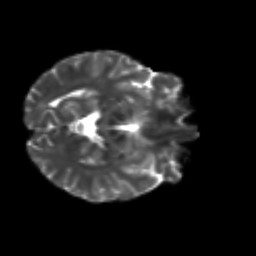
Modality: T2w
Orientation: axial
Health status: ill
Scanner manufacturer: siemens
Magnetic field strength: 3 T
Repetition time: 6.7 s
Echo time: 0.1 s